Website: crate-barrel
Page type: address-validator
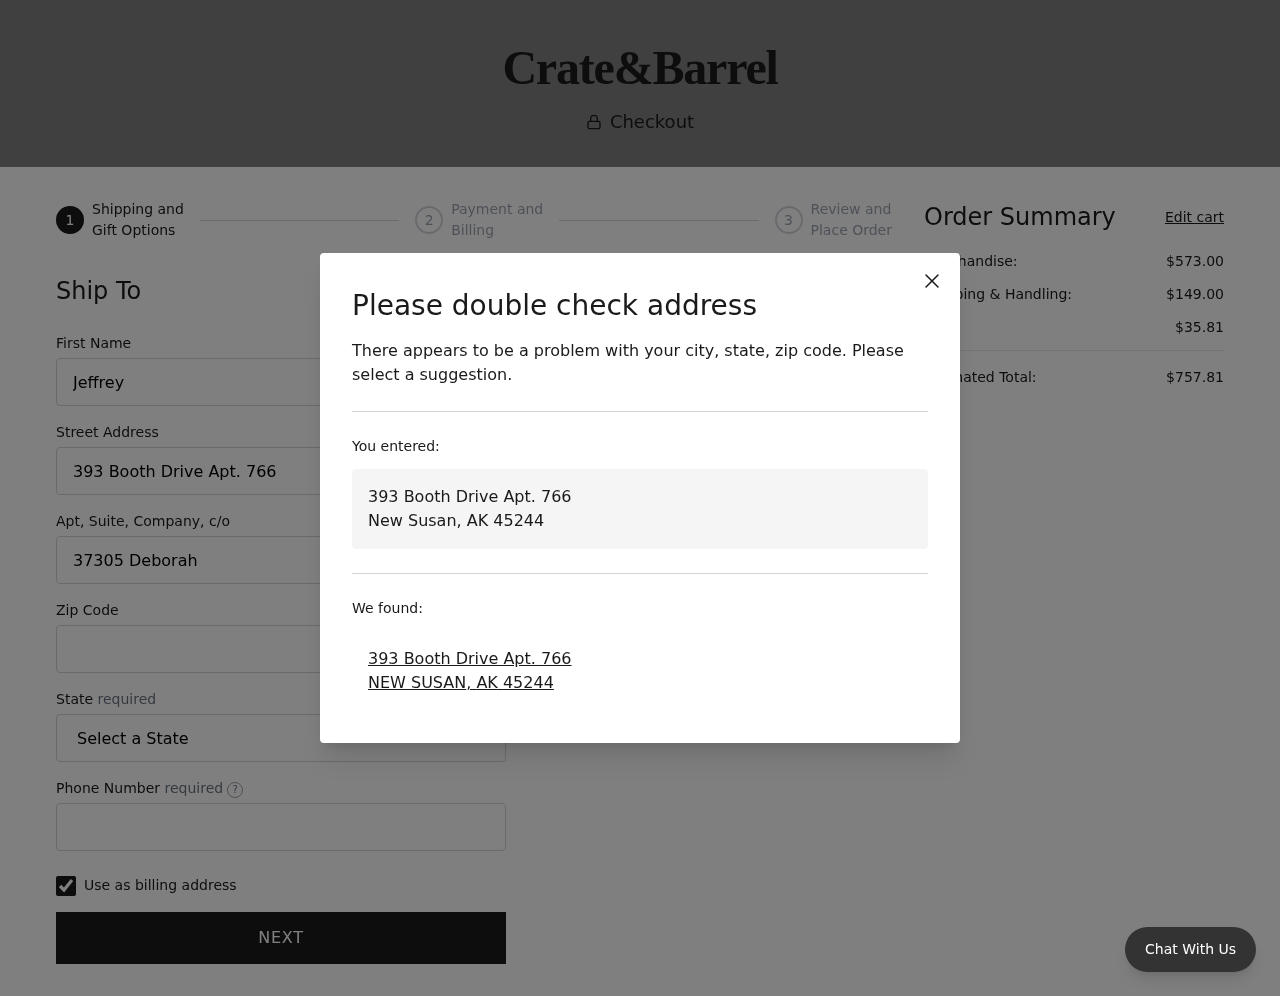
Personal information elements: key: PII_CITY
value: New Susan
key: PII_CITY
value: NEW SUSAN
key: PII_FIRSTNAME
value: Jeffrey
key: PII_PHONE
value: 6077262341
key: PII_POSTCODE
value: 45244
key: PII_STATE
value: Alaska
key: PII_STATE_ABBR
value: AK
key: PII_STREET
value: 393 Booth Drive Apt. 766
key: PII_STREET2
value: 37305 Deborah Extension Apt. 935
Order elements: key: ORDER_SUBTOTAL
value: $573.00
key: ORDER_SHIPPING_COST
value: $149.00
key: ORDER_TAX
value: $35.81
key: ORDER_TOTAL
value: $757.81